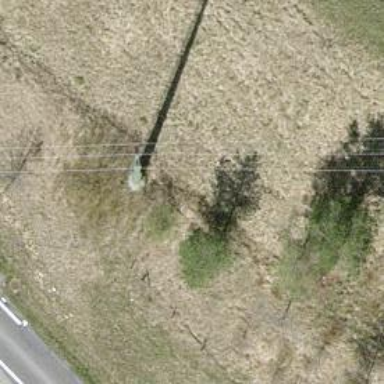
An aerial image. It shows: Minor power line.